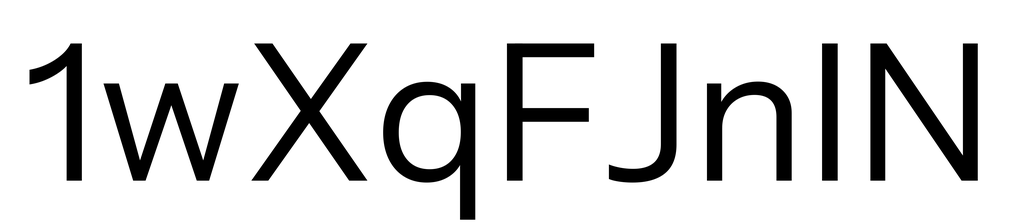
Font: InstrumentSans_Regular